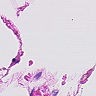
Metastatic tissue present: no